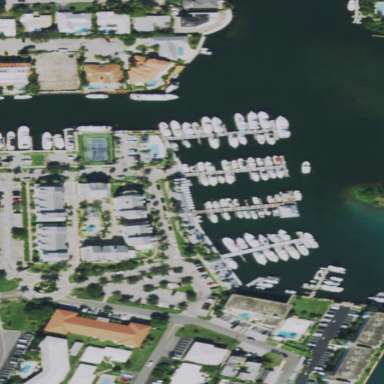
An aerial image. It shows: Marina on leisure land.